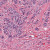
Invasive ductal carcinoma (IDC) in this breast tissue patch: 1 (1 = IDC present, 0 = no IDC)